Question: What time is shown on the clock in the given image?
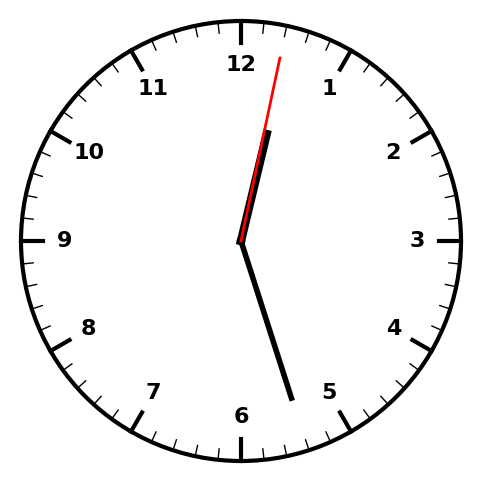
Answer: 12:27:02